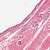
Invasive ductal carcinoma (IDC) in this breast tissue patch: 0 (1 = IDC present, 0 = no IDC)